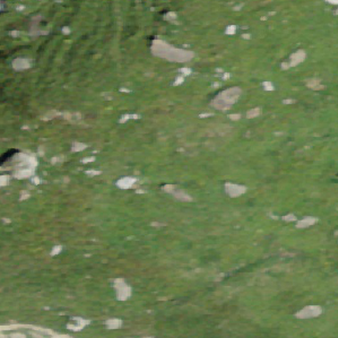
Label: other